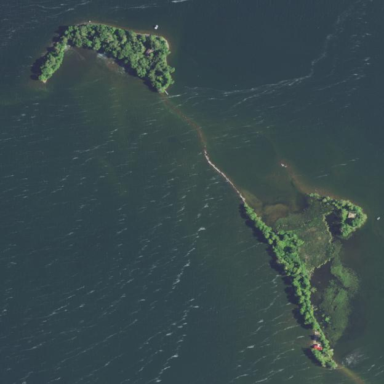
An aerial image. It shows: Islet.